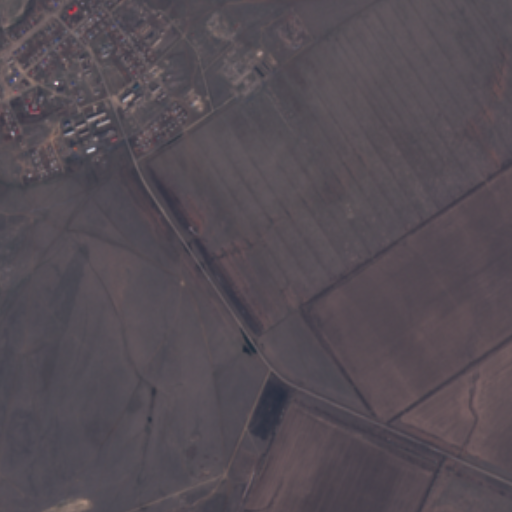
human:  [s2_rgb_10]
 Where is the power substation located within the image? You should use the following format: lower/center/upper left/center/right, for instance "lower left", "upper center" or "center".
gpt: The power substation is located in the upper left of the image.
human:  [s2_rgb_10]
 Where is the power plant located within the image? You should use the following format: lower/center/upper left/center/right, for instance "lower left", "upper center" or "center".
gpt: There is no power plant in the image.